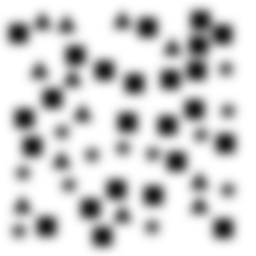
Squares: 24
Triangles: 12
Stars: 12
Total shapes: 48